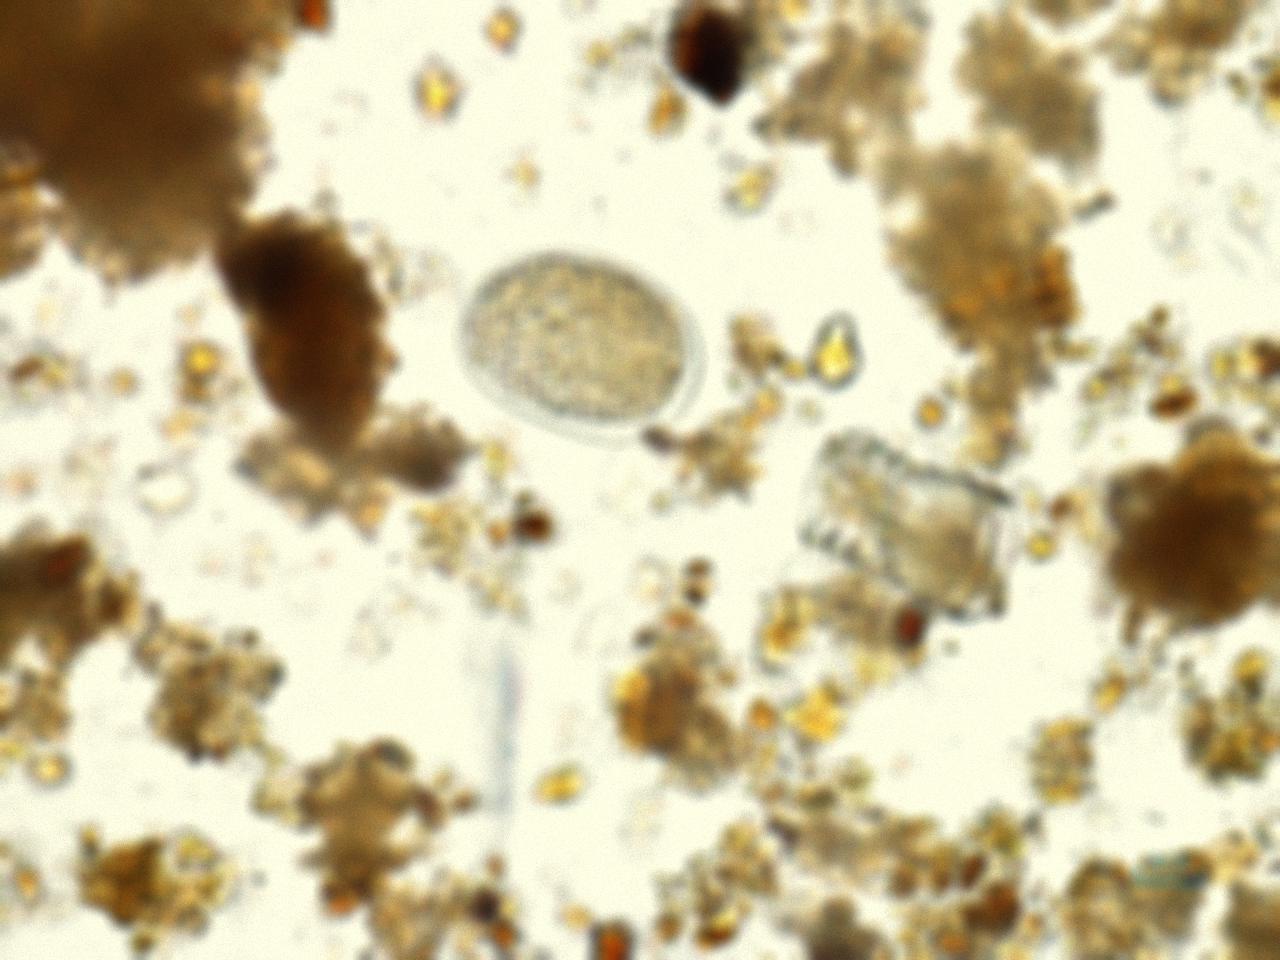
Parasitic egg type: Hookworm egg